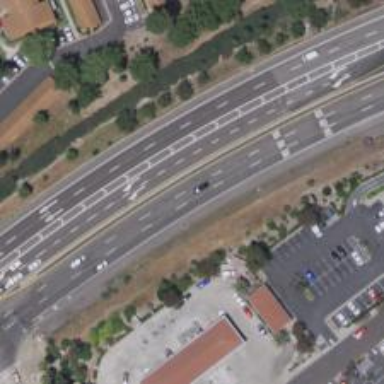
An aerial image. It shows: Expressway with asphalt surface categorized as trunk highway.